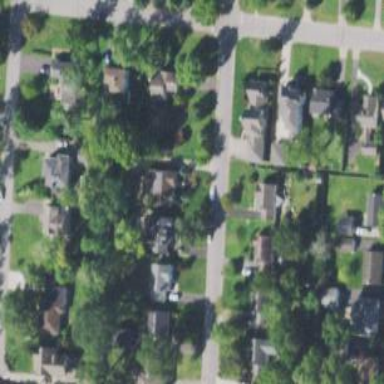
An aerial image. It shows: Residential driveway serving as service road.